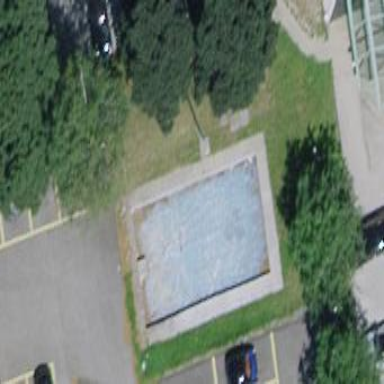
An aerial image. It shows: Fountain.